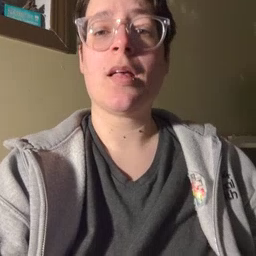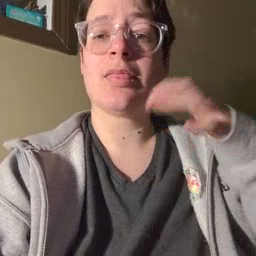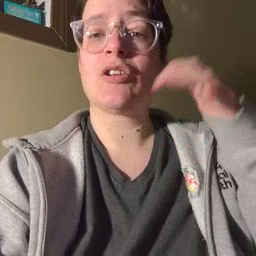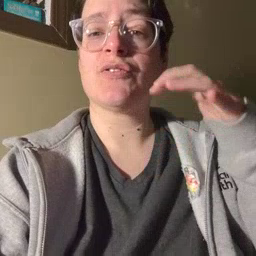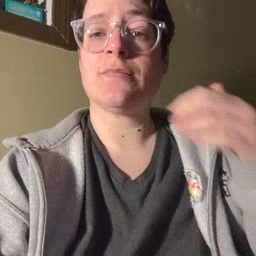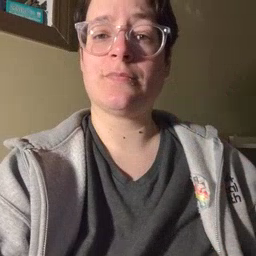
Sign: alligator